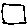
Label: square